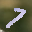
Label: 7